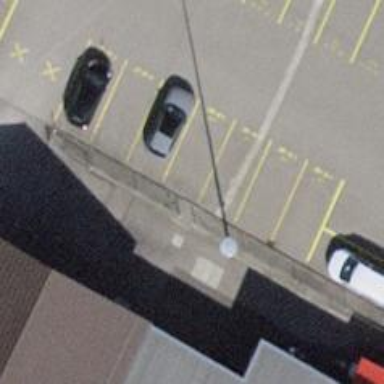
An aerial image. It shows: High mast lamp post.